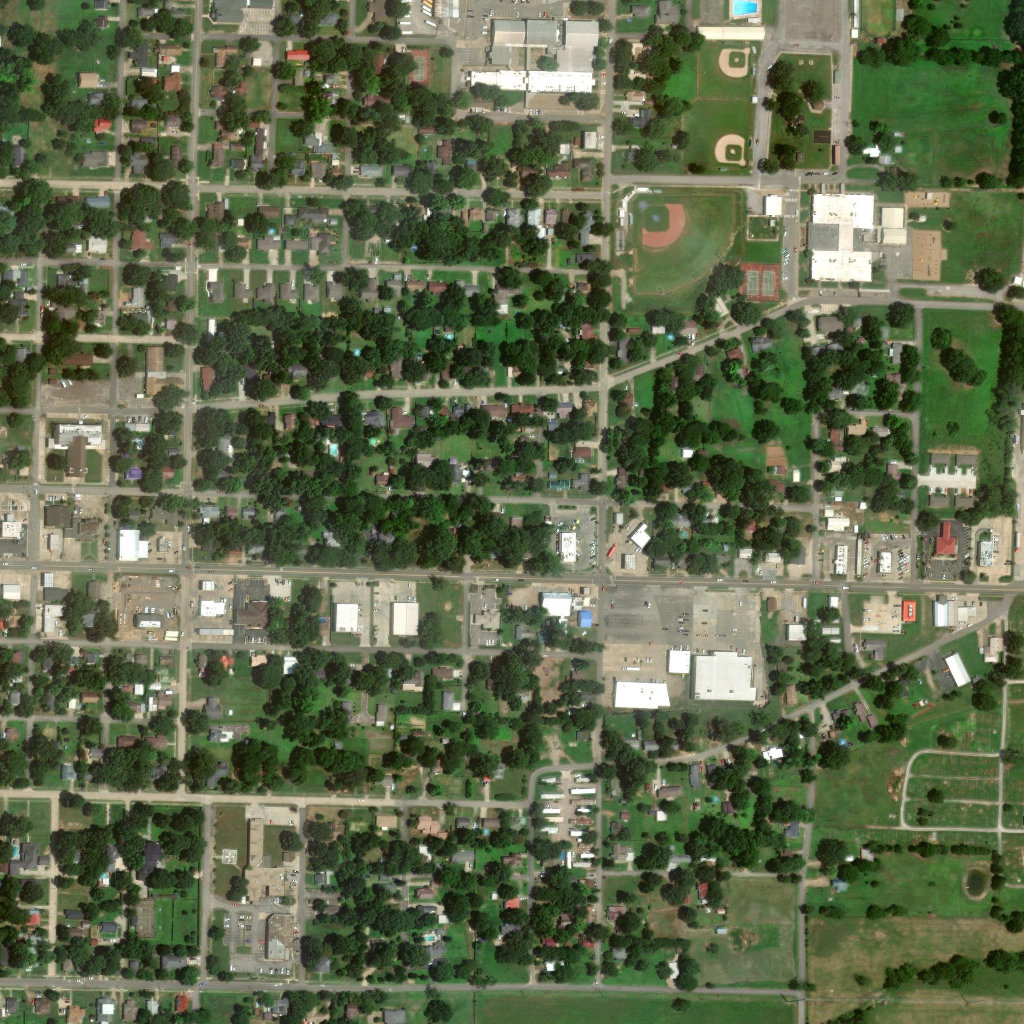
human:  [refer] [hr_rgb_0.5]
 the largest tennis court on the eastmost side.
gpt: <box>[[72, 25, 76, 29, 0]]</box>